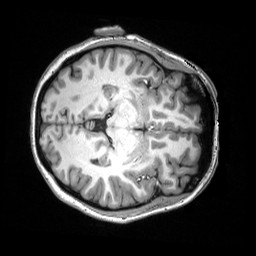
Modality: T1w
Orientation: axial
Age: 29
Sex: female
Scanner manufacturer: siemens
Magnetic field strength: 3 T
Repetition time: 2.53 s
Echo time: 0.0033 s